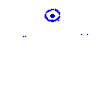
Particle: proton